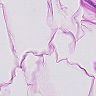
Metastatic tissue present: no